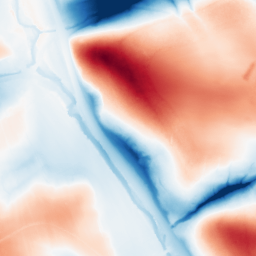
Category: classical
Decomposition family: gaussian_anisotropic
Decomposition parameters: sigma_x: 5
sigma_y: 50
Upsampling method: quadratic
Upsampling parameters: scale: 8
Upsampling scale: 8